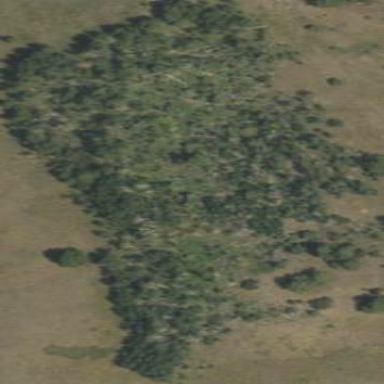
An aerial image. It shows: Dense woodland area.